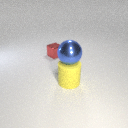
large yellow rubber cylinder below large blue metal sphere